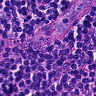
Metastatic tissue present: no